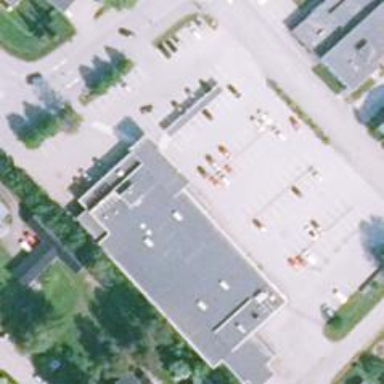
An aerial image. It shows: Post office.